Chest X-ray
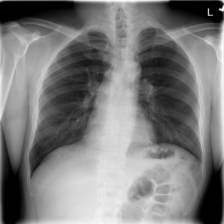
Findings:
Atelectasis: negative
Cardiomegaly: negative
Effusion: negative
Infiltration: negative
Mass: negative
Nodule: negative
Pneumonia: negative
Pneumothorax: negative
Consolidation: negative
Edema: negative
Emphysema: negative
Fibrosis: negative
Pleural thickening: negative
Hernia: negative